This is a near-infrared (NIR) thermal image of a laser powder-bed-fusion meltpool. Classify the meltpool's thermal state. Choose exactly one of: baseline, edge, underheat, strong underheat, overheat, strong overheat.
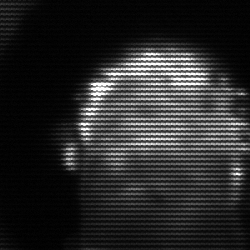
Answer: baseline